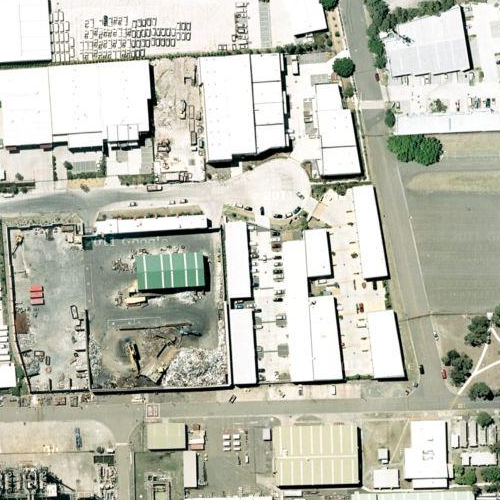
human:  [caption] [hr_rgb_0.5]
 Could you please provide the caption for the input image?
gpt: An industrial area with many white buildings densely arranged .

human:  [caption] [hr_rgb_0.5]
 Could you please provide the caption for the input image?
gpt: There are some containers in the industrial area .

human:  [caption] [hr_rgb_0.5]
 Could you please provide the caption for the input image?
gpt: An industrial area with many white buildings arranged densely and some containers beside .

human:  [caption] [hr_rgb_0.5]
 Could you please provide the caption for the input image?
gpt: An industrial area with many containers and white buildings densely arranged .

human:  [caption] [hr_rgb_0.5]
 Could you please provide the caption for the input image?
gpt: This is an industrial area with many containers and white buildings arranged densely .